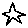
Label: star